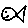
Label: fish